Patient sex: M
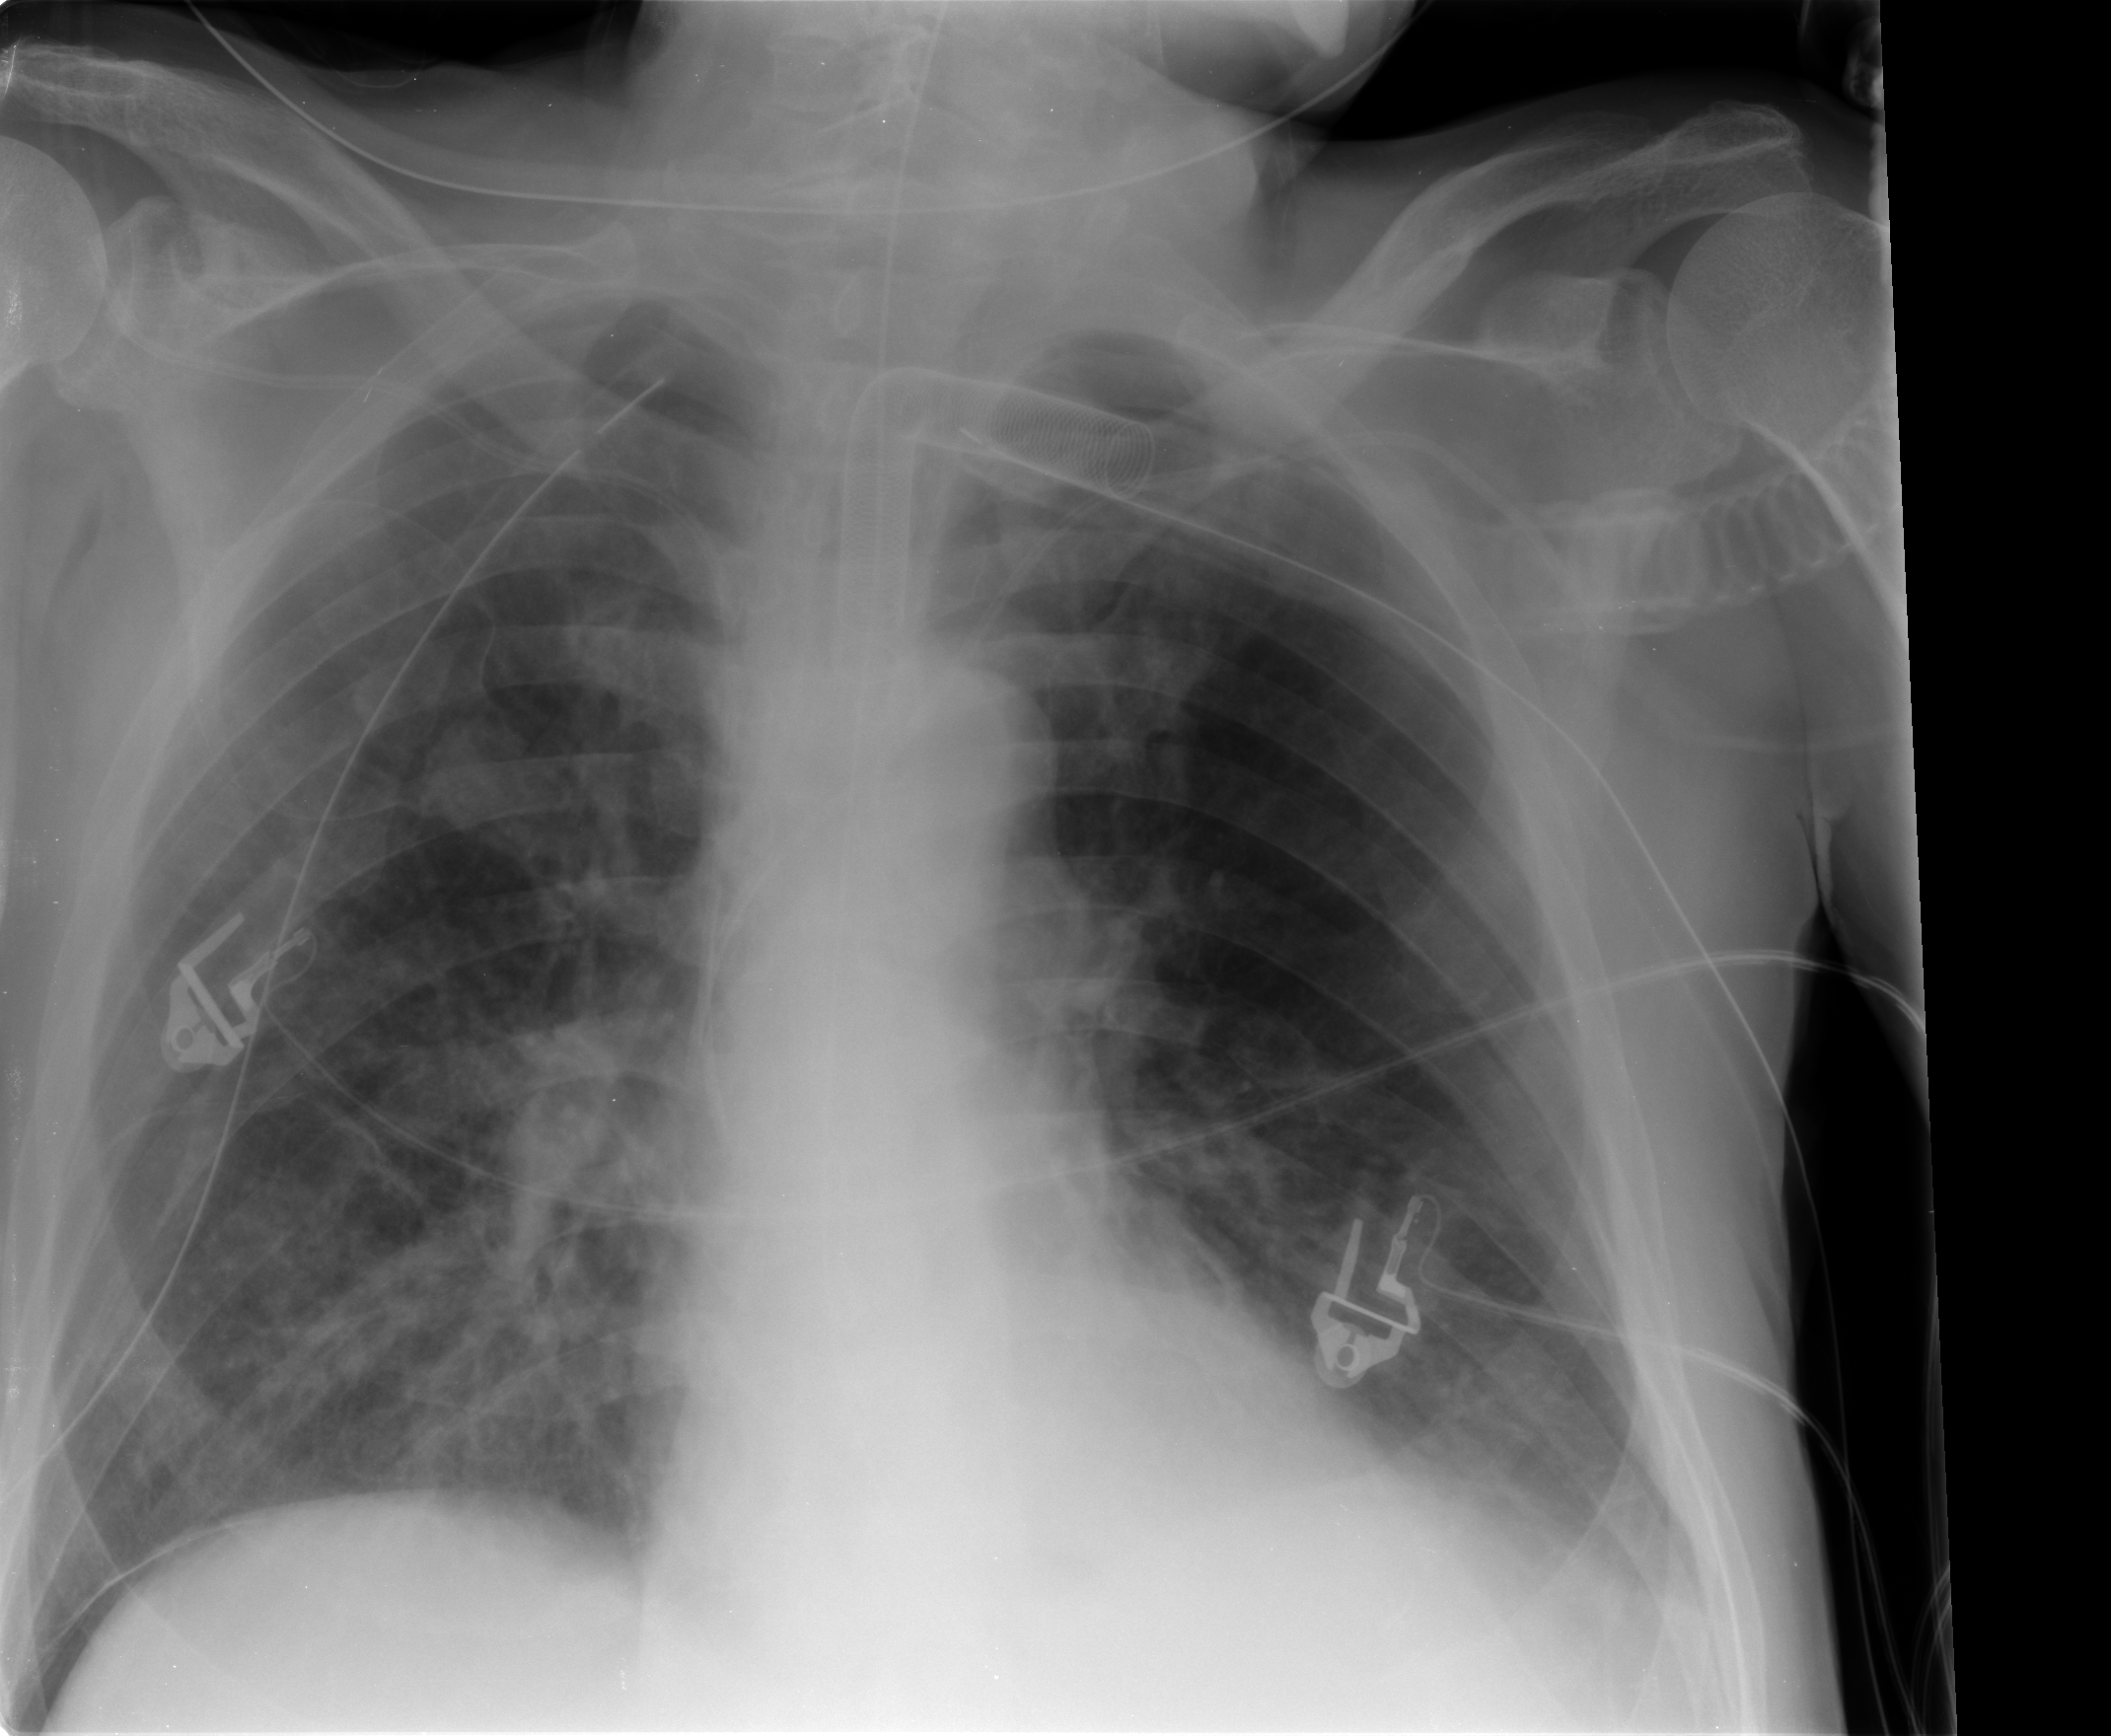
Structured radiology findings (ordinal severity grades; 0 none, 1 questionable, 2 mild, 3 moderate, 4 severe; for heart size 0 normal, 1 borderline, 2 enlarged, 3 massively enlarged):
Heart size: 0
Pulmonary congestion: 0
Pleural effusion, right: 0
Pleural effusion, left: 1
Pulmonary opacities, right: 3
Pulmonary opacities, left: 1
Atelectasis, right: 2
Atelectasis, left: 2